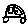
Label: car